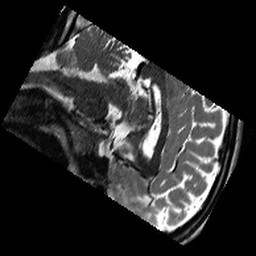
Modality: T2w
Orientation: sagittal
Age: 22
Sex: male